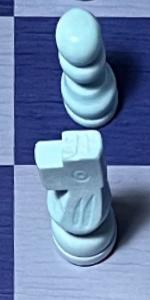
Label: Knight_White